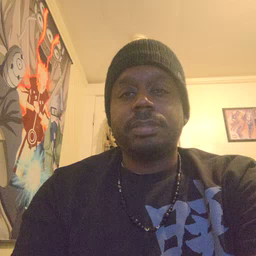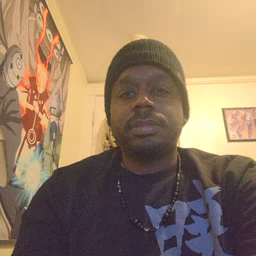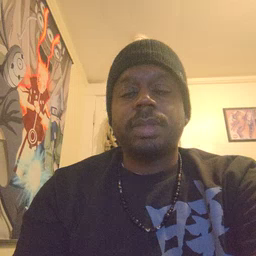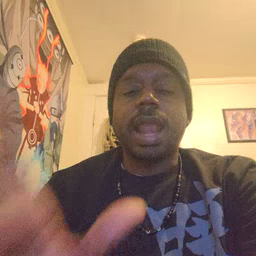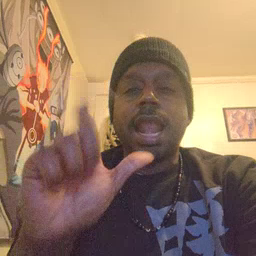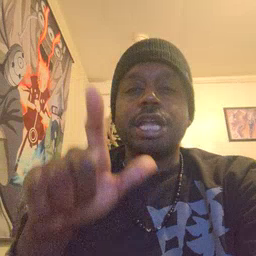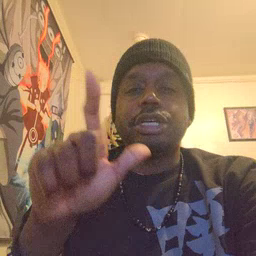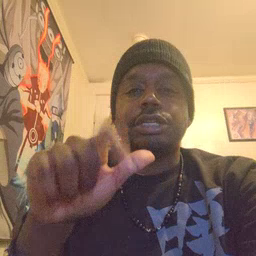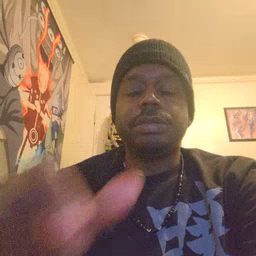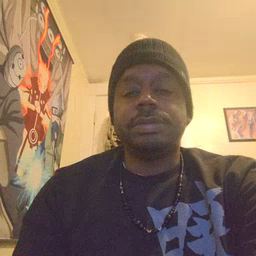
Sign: later